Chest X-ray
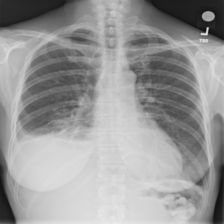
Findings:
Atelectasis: positive
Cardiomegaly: negative
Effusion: positive
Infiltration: negative
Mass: negative
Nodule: negative
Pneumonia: negative
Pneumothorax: negative
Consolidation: negative
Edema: negative
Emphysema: negative
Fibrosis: negative
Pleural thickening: negative
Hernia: negative